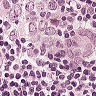
Metastatic tissue present: yes